Question: I am trying to make a JTable that has a width of 500. The problem is that the JScrollPane associated with the table doesn't appear next to the table.
Here is the relevant code:
'''
// Create authorsPanel
JPanel authorsPanel = new JPanel(new BorderLayout(5,5));
authorsPanel.setBorder( new TitledBorder("Author Selection") );
// Configure author table
DefaultTableModel authorstableModel = new DefaultTableModel(new String[80][1], new String[]{"Authors"}) {
@Override
public boolean isCellEditable(int row, int column) {
//all cells false
return false;
}
};
JTable authorsTable = new JTable(authorstableModel);
authorsTable.getColumnModel().getColumn(0).setPreferredWidth(500);
authorsTable.setAutoResizeMode(JTable.AUTO_RESIZE_OFF);
try {
authorsTable.setAutoCreateRowSorter(true);
} catch(Exception continuewithNoSort) {
}
JScrollPane tableScroll = new JScrollPane(authorsTable);
Dimension tablePreferred = tableScroll.getPreferredSize();
tableScroll.setPreferredSize(new Dimension(500, tablePreferred.height/3));
authorsPanel.add(tableScroll);
'''
Here is a screenshot:

When I get rid of the line:
'''
authorsTable.setAutoResizeMode(JTable.AUTO_RESIZE_OFF);
'''
Then the table returns to being the full width of the panel, so it seems like I need this line.
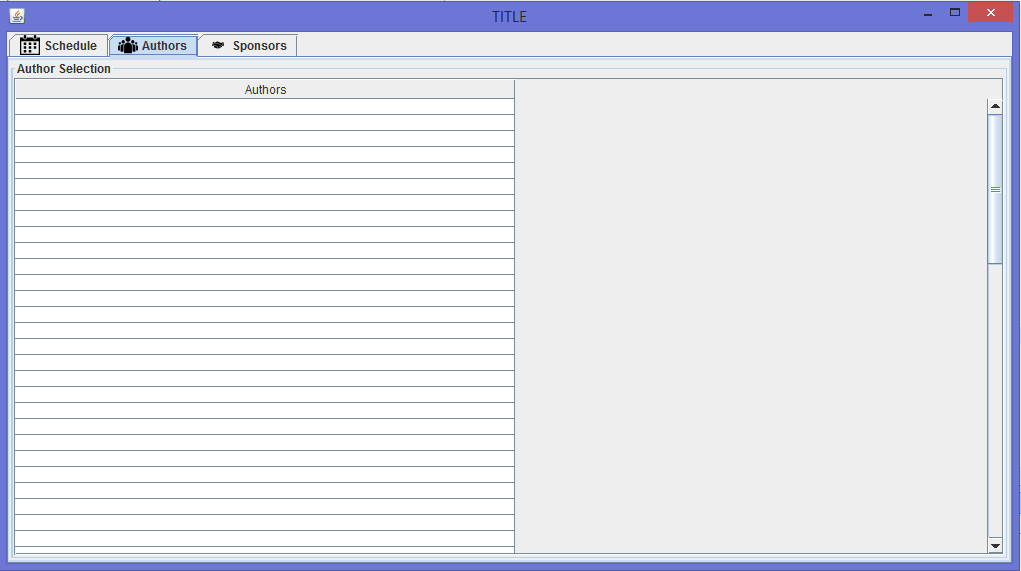
Answer: The java docs on <URL> states :
> The components are laid out according to their preferred sizes and the
constraints of the container's size. The NORTH and SOUTH components
may be stretched horizontally; the EAST and WEST components may be
stretched vertically;
You have used 'authorsPanel.add(tableScroll)' to add the 'JScrollPane' to the 'JPanel'. So you are basically adding it to the . So this is going to occupy the whole space that is lying vacant.
The solution to your problem lies in choosing a different layout. I could suggest MigLayout which is very versatile and you can get all kinds of effects using it.